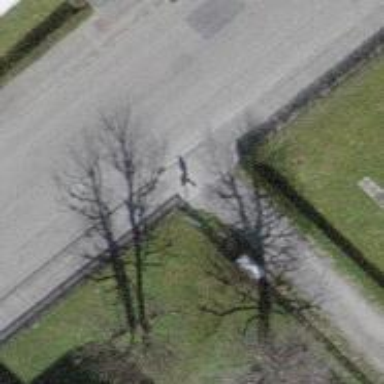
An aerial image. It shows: Unpaved footway.